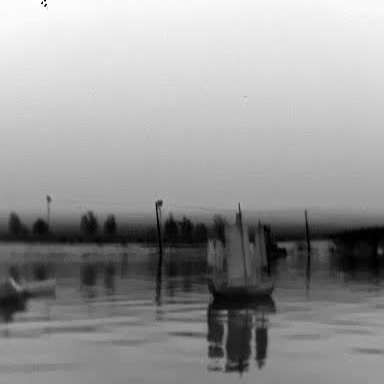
There is a sailboat in the infrared image.